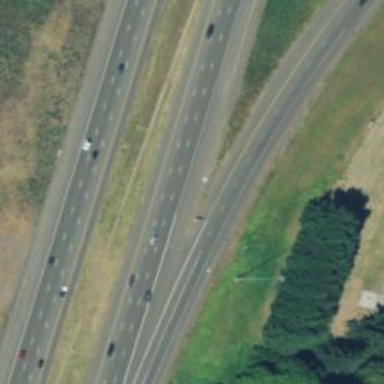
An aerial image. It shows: Asphalt connector on the motorway link.